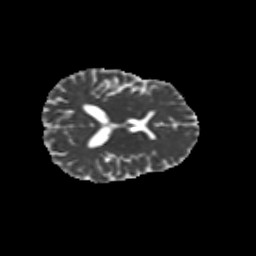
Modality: MD
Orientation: axial
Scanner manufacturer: siemens
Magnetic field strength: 3 T
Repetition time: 9.2 s
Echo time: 0.084 s